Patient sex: M
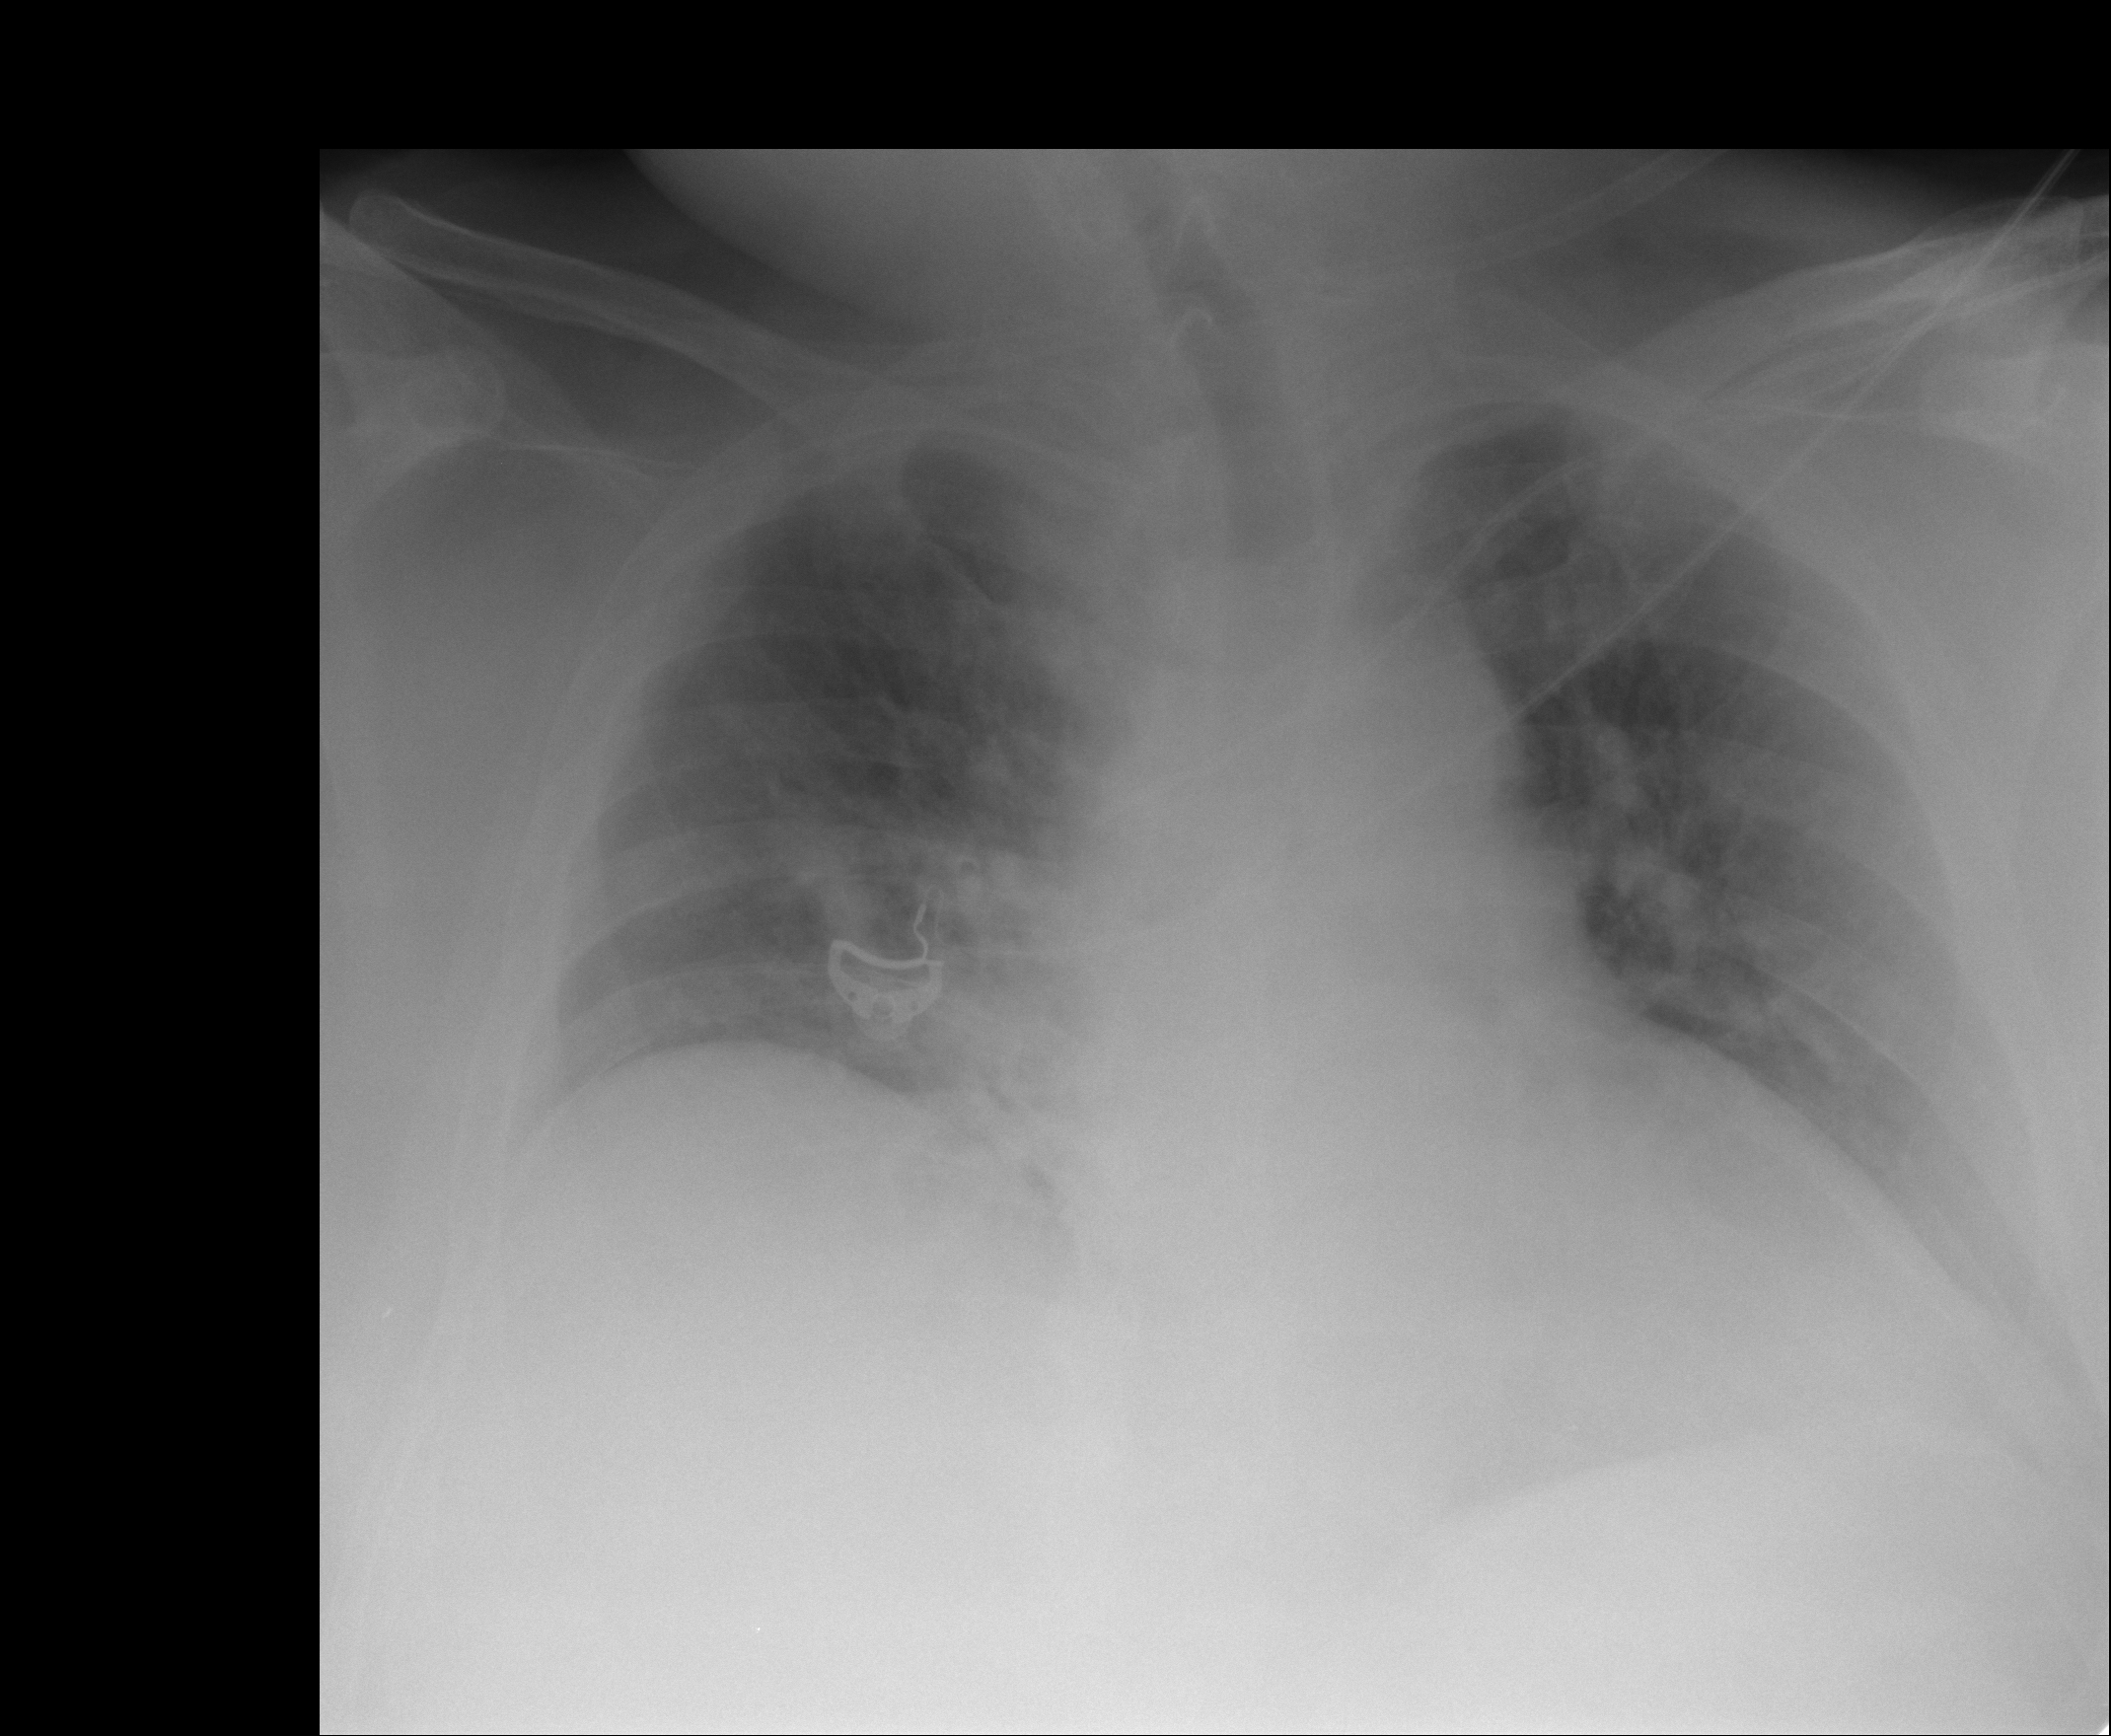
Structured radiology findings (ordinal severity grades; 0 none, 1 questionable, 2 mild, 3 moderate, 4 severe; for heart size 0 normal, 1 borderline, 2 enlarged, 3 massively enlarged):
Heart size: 2
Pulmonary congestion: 3
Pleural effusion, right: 2
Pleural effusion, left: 2
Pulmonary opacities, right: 2
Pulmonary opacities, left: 0
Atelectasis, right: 2
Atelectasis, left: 2